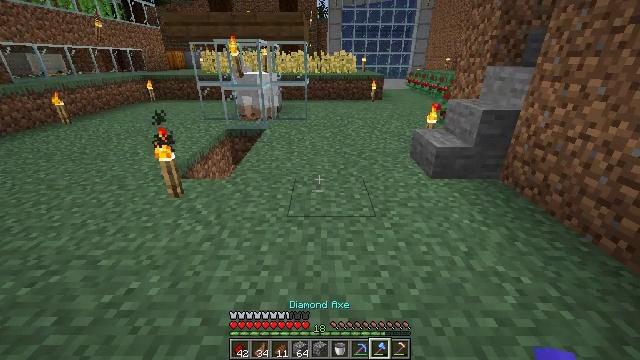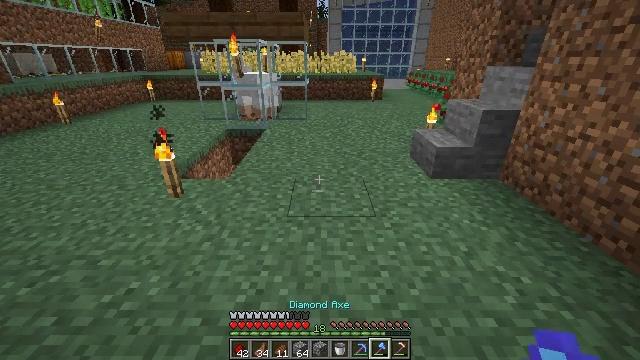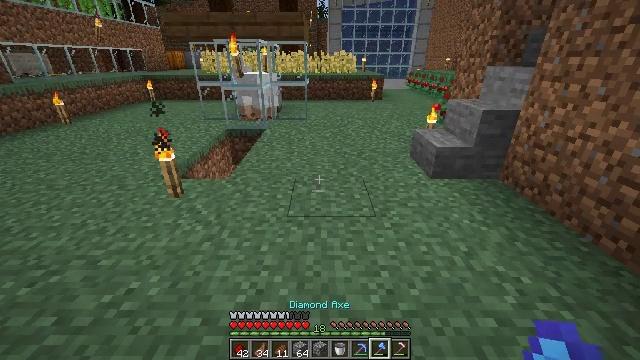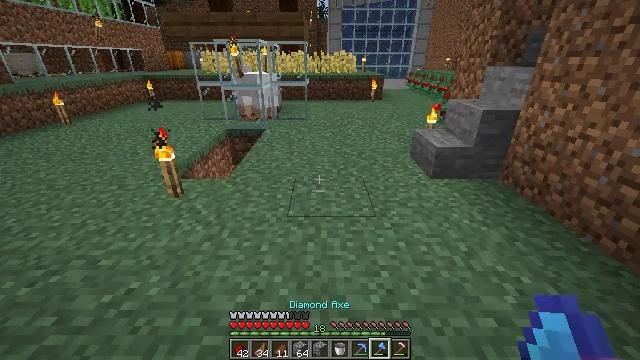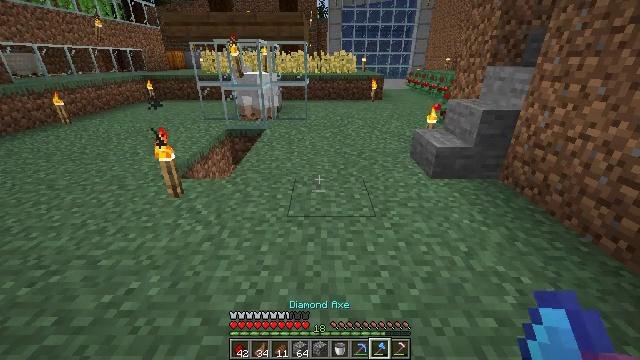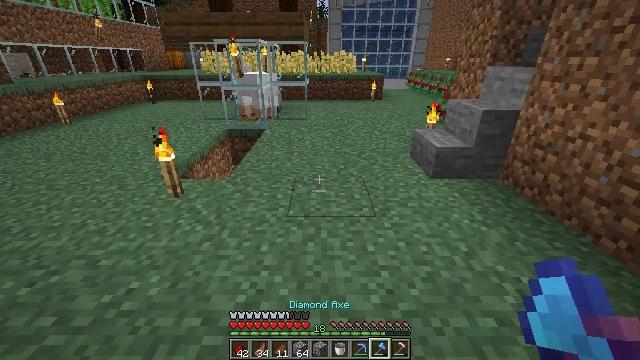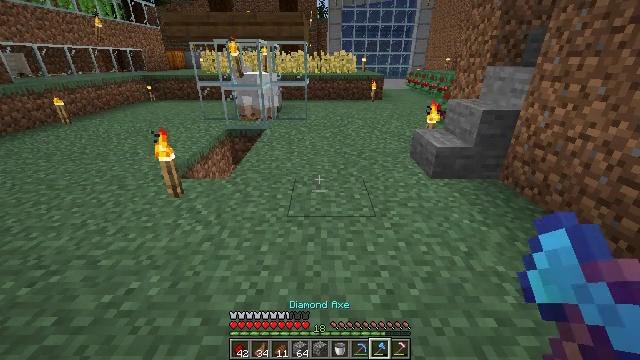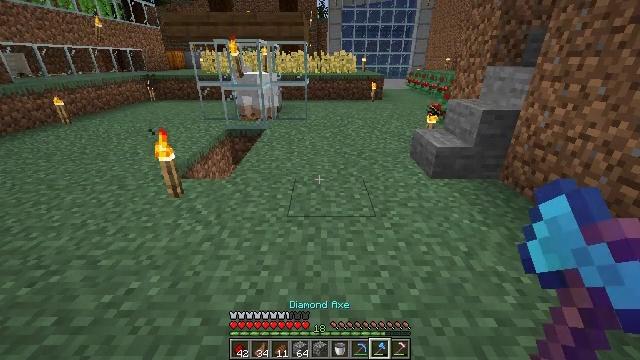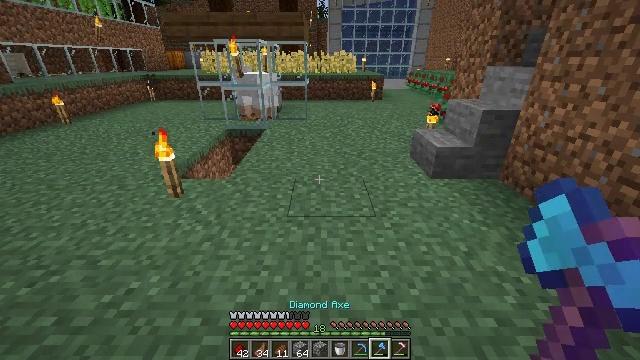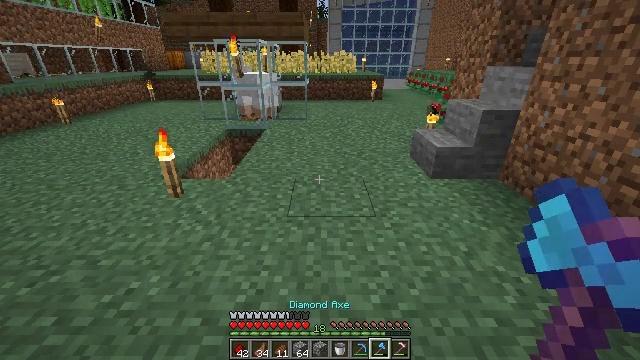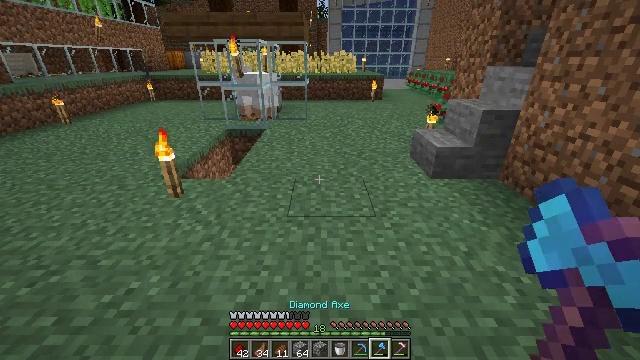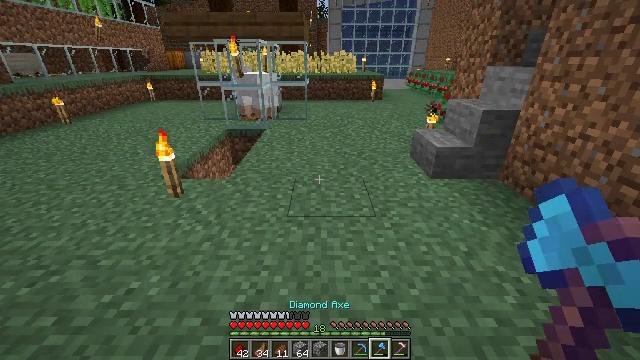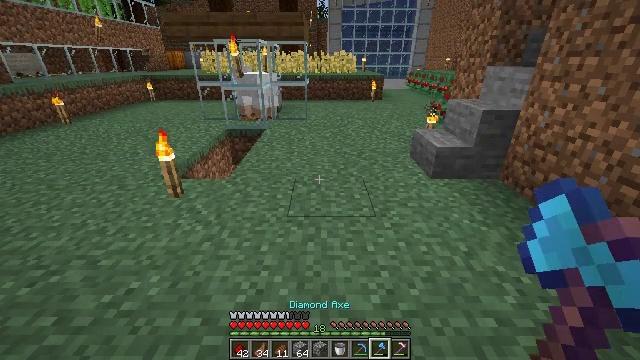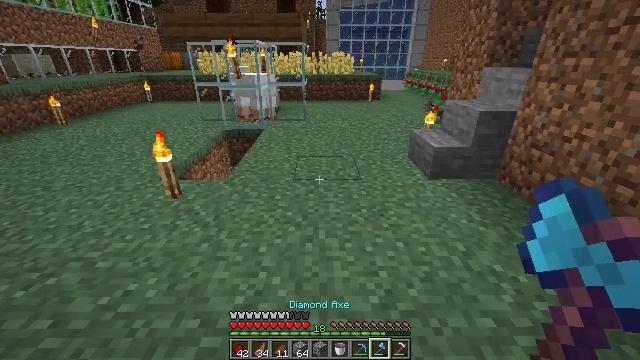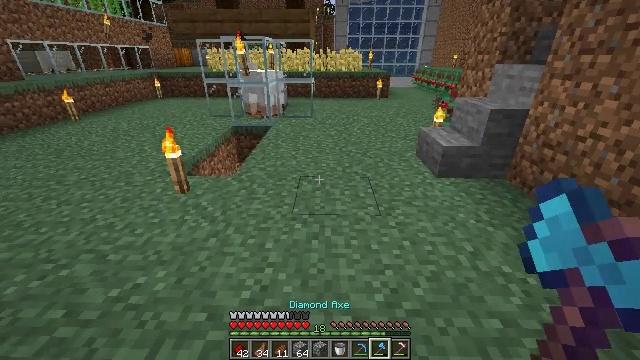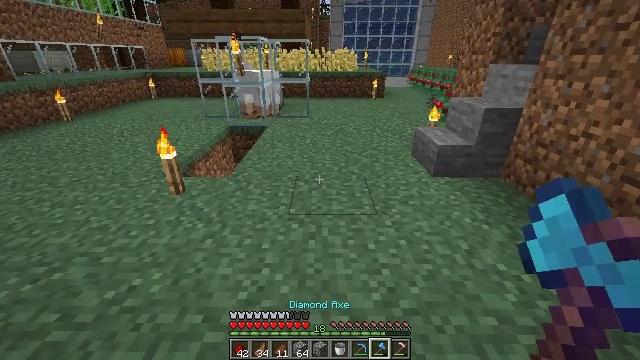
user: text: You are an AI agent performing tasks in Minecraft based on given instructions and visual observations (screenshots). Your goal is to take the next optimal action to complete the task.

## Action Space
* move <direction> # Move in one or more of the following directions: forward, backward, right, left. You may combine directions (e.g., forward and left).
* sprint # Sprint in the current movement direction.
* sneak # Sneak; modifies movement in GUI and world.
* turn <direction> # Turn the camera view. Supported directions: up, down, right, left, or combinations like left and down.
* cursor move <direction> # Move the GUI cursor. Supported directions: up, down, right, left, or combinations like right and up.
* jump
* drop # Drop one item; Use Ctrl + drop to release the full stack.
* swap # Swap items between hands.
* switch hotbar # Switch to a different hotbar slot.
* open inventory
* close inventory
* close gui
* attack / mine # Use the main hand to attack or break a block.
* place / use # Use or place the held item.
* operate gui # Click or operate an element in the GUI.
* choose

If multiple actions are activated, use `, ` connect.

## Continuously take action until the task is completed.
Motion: motion action
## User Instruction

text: Break the mature wheat plants.
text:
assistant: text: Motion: no_op
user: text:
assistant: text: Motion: no_op
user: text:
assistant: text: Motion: no_op
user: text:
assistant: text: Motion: no_op
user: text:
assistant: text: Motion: no_op
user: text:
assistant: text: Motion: no_op
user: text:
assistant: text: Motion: no_op
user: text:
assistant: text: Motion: no_op
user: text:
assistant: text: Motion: no_op
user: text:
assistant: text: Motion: no_op
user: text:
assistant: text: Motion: no_op
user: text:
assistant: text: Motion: no_op
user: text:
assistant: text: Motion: no_op
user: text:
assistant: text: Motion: turn left
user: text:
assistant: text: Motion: no_op
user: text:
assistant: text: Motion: turn right
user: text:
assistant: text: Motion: no_op
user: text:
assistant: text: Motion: no_op
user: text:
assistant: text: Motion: no_op
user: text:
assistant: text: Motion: no_op
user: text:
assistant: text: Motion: no_op
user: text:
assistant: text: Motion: no_op
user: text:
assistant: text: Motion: no_op
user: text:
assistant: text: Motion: no_op
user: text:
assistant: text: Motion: no_op
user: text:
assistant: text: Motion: no_op
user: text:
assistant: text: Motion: no_op
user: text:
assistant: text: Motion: no_op
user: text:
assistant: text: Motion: no_op
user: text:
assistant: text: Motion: no_op